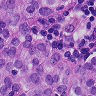
Metastatic tissue present: yes